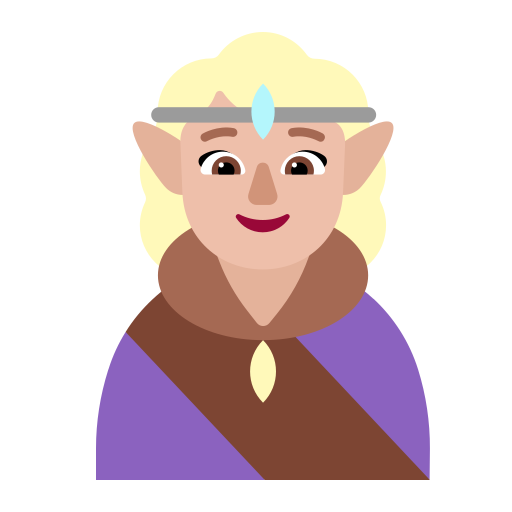
woman elf flat  light